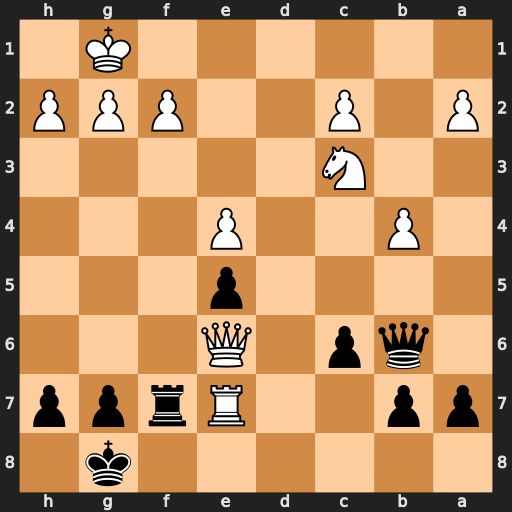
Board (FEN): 6k1/pp2Rrpp/1qp1Q3/4p3/1P2P3/2N5/P1P2PPP/6K1
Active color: b
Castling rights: -
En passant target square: -
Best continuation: Qxf2+ Kh1 Qe1#